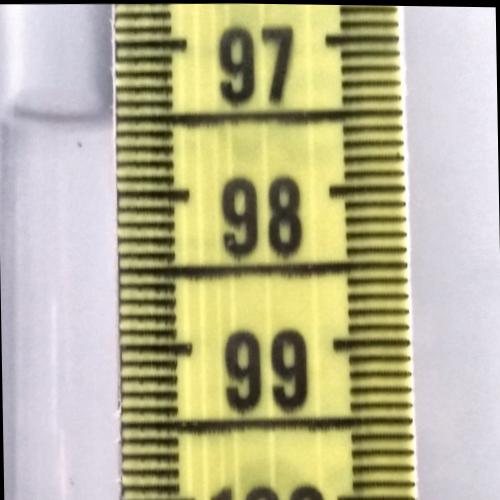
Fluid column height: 97.5 cm